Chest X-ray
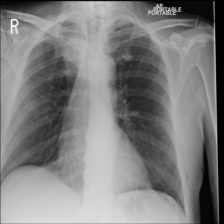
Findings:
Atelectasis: negative
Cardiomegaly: negative
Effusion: negative
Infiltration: negative
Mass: positive
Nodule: negative
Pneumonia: negative
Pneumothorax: negative
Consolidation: negative
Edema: negative
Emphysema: negative
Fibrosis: negative
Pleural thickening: negative
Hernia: negative